Question: I just installed jQuery Tablesorter plugin and successfully integrated. but raised an issue in my code, ie my table having time values, I want to collect the time values after filtering and calculate its total.
attaching screen shot..

I want to show the total time in below the table but how can I collect the table values?
I just tried the below code..
'''
$('select').on('change', function() {
var colCount = 0;
$('#mytable tbody tr td:nth-child(4)').each(function () {
if ($(this).attr('td')) {
colCount += +1;
} else {
colCount++;
}
});
alert(colCount);
});
'''
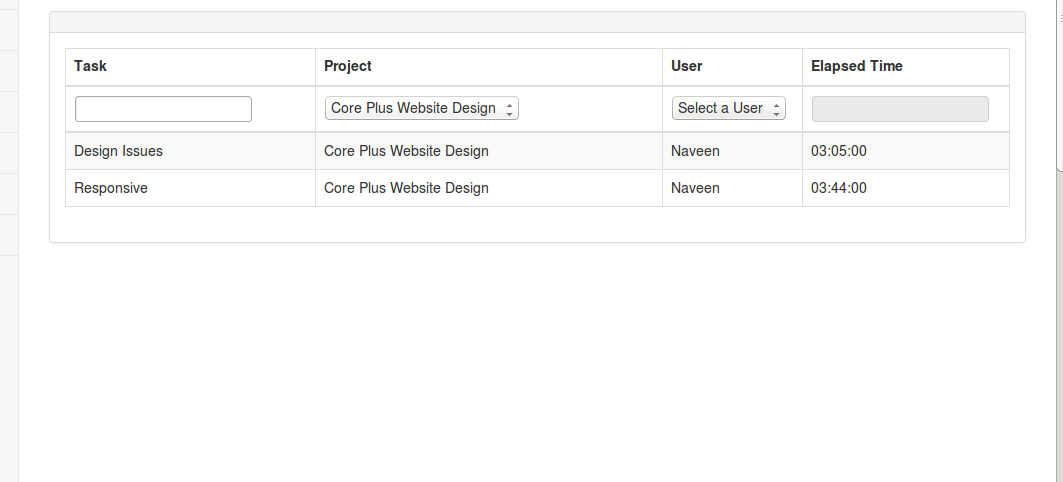
Answer: To make this work, you'll need a slightly modified version of the duration parser from <URL>. Set the parser for that column by adding a '"sorter-times"' class name to the header cell.
Then you'll need to include a custom widget to do the calculations (<URL>:
'''
$(function () {
// change maxDigits to 4, if values go > 999
// or to 5 for values > 9999, etc.
var maxDigits = 3;
// https://stackoverflow.com/a/270<PHONE>
$.tablesorter.addParser({
id: "times",
is: function (s) {
return false;
},
format: function (s) {
// prefix contains leading zeros that are tacked
var prefix = new Array(maxDigits + 1).join('0'),
// split time into blocks
blocks = s.split(/\s*:\s*/),
len = blocks.length,
result = [];
// add values in reverse, so if there is only one block
// (e.g. "10"), then it would be the time in seconds
while (len) {
result.push((prefix + (blocks[--len] || 0)).slice(-maxDigits));
}
// reverse the results and join them
return result.length ? result.reverse().join('') : s;
},
type: "text",
parsed: true
});
$.tablesorter.addWidget({
id: 'calcTime',
options: {
calcTime_columns: []
},
format: function (table, c, wo) {
var array, column, time, index, start, end, str,
multiplier = [1, 60, 3600]; // s, m, h
for (column = 0; column < c.columns; column++) {
if ($.inArray(column, wo.calcTime_columns) >= 0) {
array = $.tablesorter.filter.getOptions(table, column, true);
time = 0;
$.each(array, function (i, t) {
console.log(t);
end = t.length;
index = 0;
start = end - maxDigits;
while (start >= 0 && index < maxDigits) {
str = t.substring(start, end);
time += parseInt(str, 10) * multiplier[index];
index++;
start -= maxDigits;
end -= maxDigits;
}
});
}
}
// with more than one column, you'll need to target tfoot
// columns separately
$('tfoot span').html(time + ' seconds');
}
});
$('table').tablesorter({
theme: 'blue',
widgets: ['zebra', 'filter', 'calcTime'],
widgetOptions: {
// target column with a zero-based index
calcTime_columns: [3]
}
});
});
'''
### Note
- - 'tfoot'